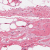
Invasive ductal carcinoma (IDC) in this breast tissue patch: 0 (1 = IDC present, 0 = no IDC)